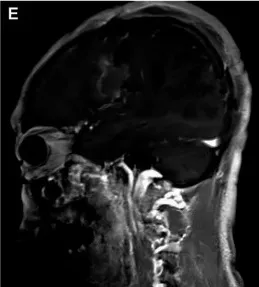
(C-E) Axial, coronal, and parasagittal MRI in T1-weighted contrast-enhanced sequences showing no significant enhancement in the surgical area.
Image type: radiology (mri)